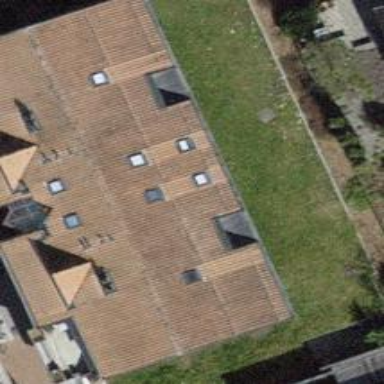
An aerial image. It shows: Building with tiled roof.